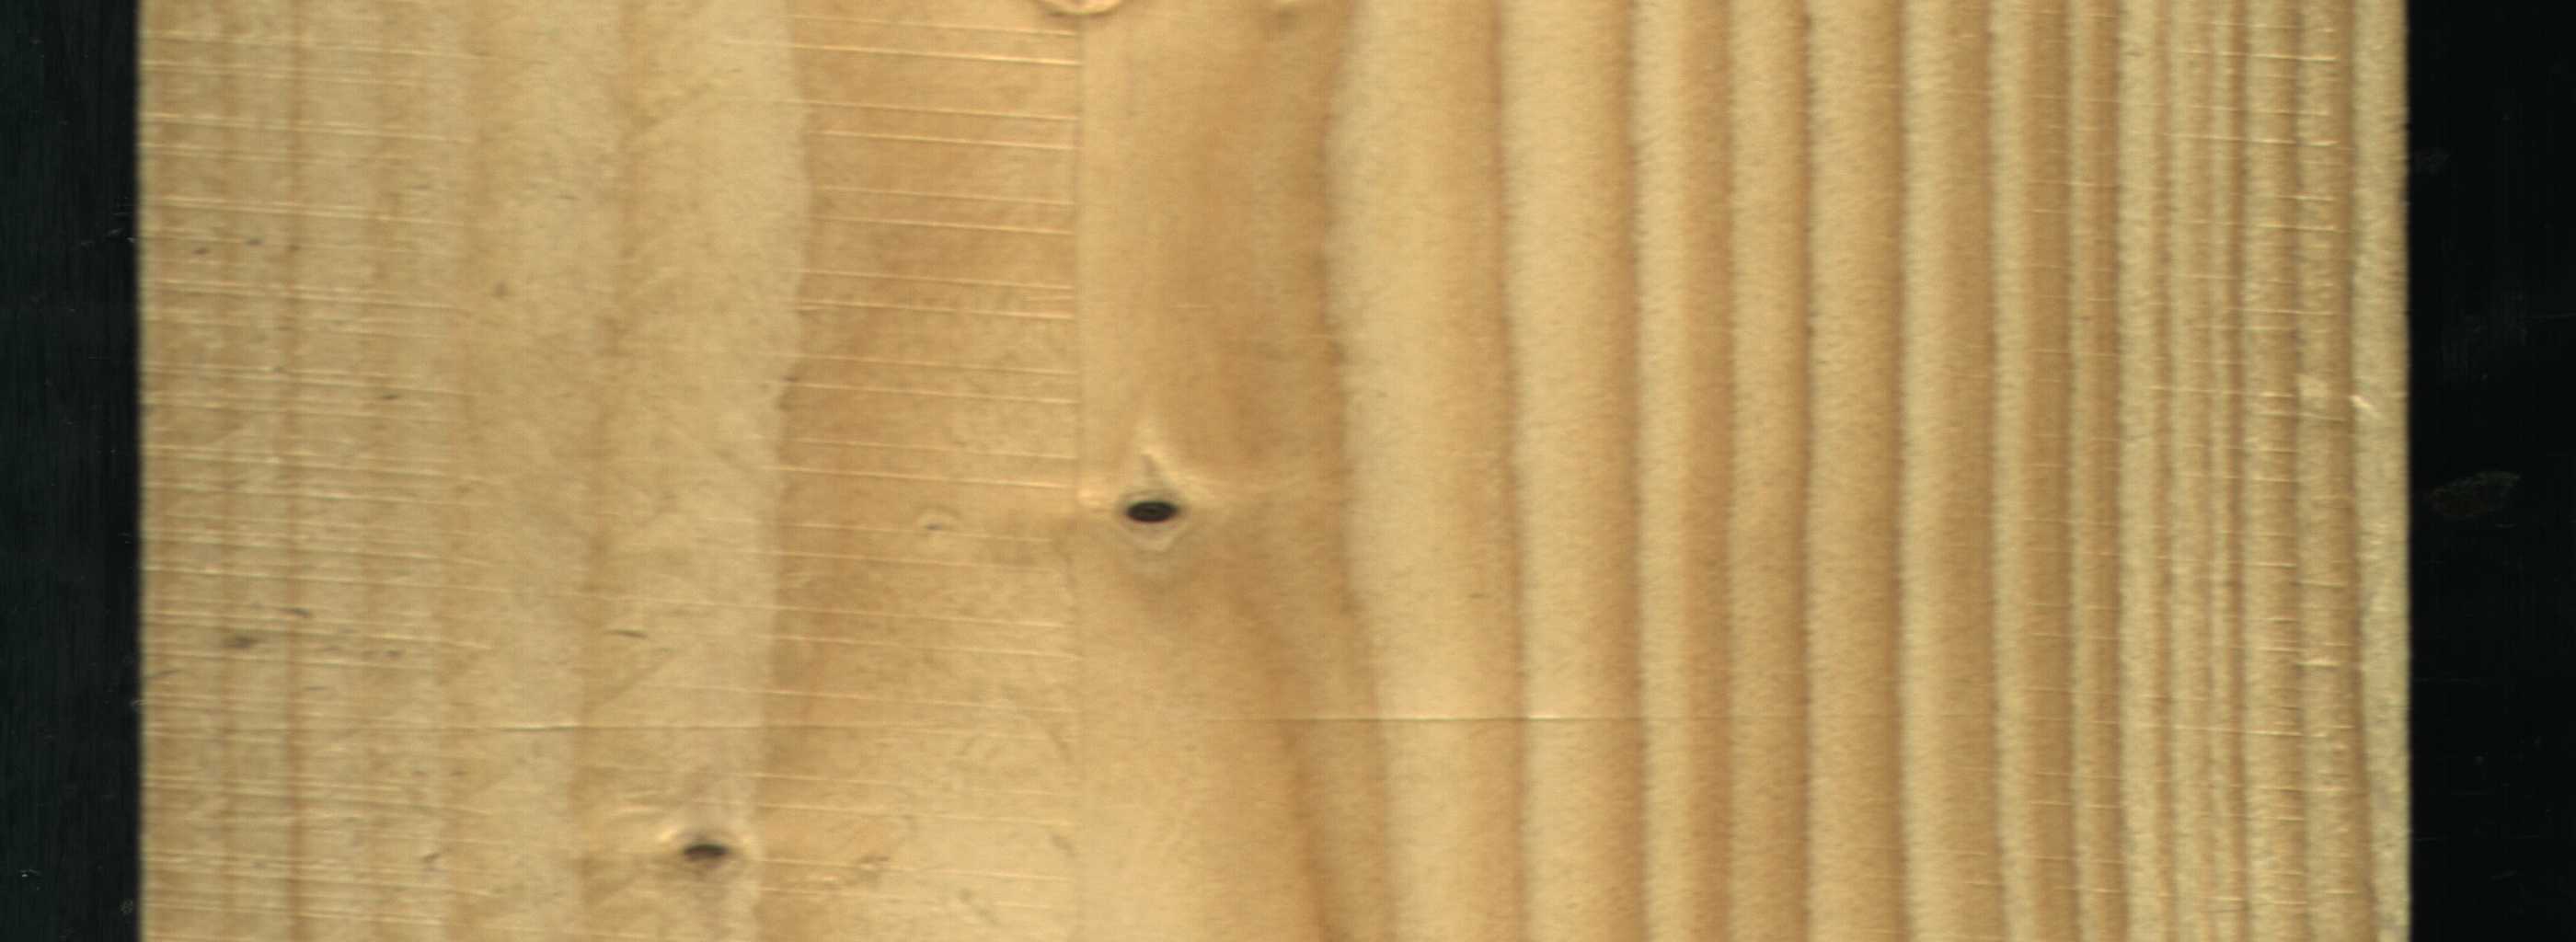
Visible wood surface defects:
Dead_Knot
Live_Knot